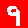
Digit: 9